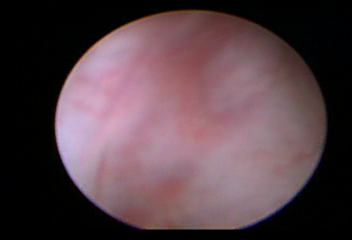
Modality: WLC
Class: Normal mucosa
Bladder cancer association: No